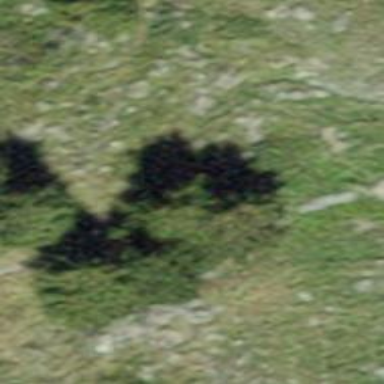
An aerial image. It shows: Beautiful tree in nature.